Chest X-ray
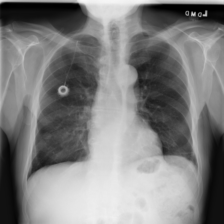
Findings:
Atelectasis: negative
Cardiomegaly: negative
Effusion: negative
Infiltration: negative
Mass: negative
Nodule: negative
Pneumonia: negative
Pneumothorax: negative
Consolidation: negative
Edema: negative
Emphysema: negative
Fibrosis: negative
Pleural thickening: negative
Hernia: negative